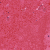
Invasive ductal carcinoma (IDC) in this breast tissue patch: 0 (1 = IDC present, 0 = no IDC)